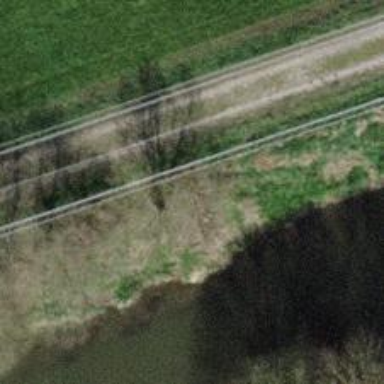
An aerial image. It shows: Pole supporting roof covering pipeline marker.